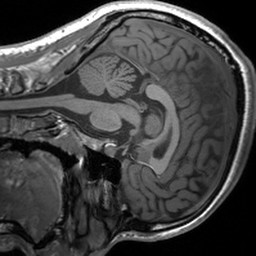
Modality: T1w
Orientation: sagittal
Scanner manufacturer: siemens
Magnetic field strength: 3 T
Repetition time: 1.54 s
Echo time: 0.00234 s